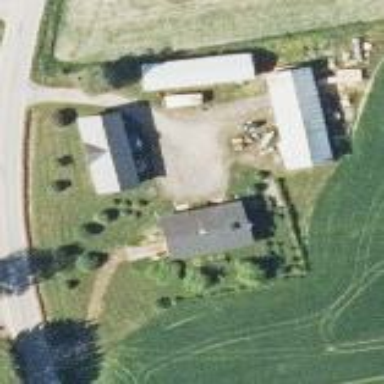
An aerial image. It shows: Farmyard area.